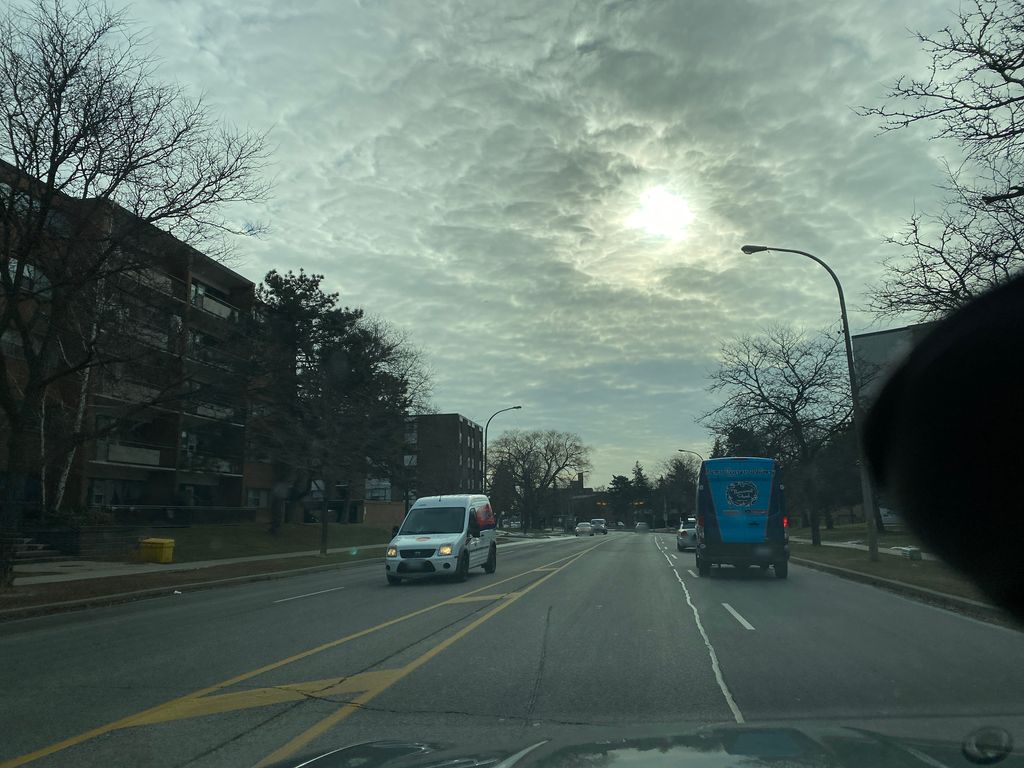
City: toronto